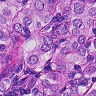
Metastatic tissue present: yes